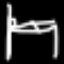
Label: bed